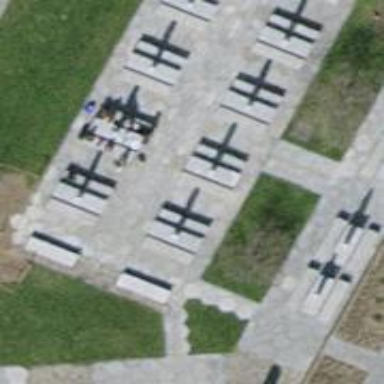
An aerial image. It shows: Picnic table located in leisure land area.